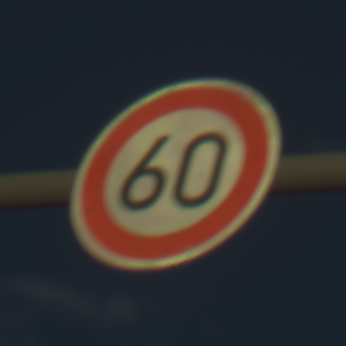
Verkehrszeichen: Geschwindigkeit60
Umgebung: Outdoor, Nature
Tageszeit: Midday
Wetter: PartlyCloudy
Licht: Natural
Jahreszeit: NotSpecified
Kontrast: HighContrast